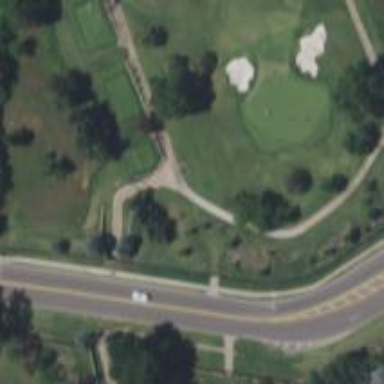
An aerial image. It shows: Service road used as golf cart path.